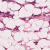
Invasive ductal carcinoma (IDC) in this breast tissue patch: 1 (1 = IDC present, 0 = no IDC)